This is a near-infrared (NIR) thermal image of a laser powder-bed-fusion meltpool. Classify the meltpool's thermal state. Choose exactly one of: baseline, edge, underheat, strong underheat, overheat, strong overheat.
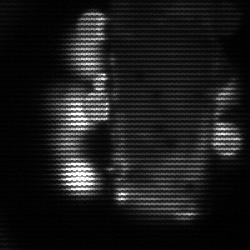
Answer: strong underheat